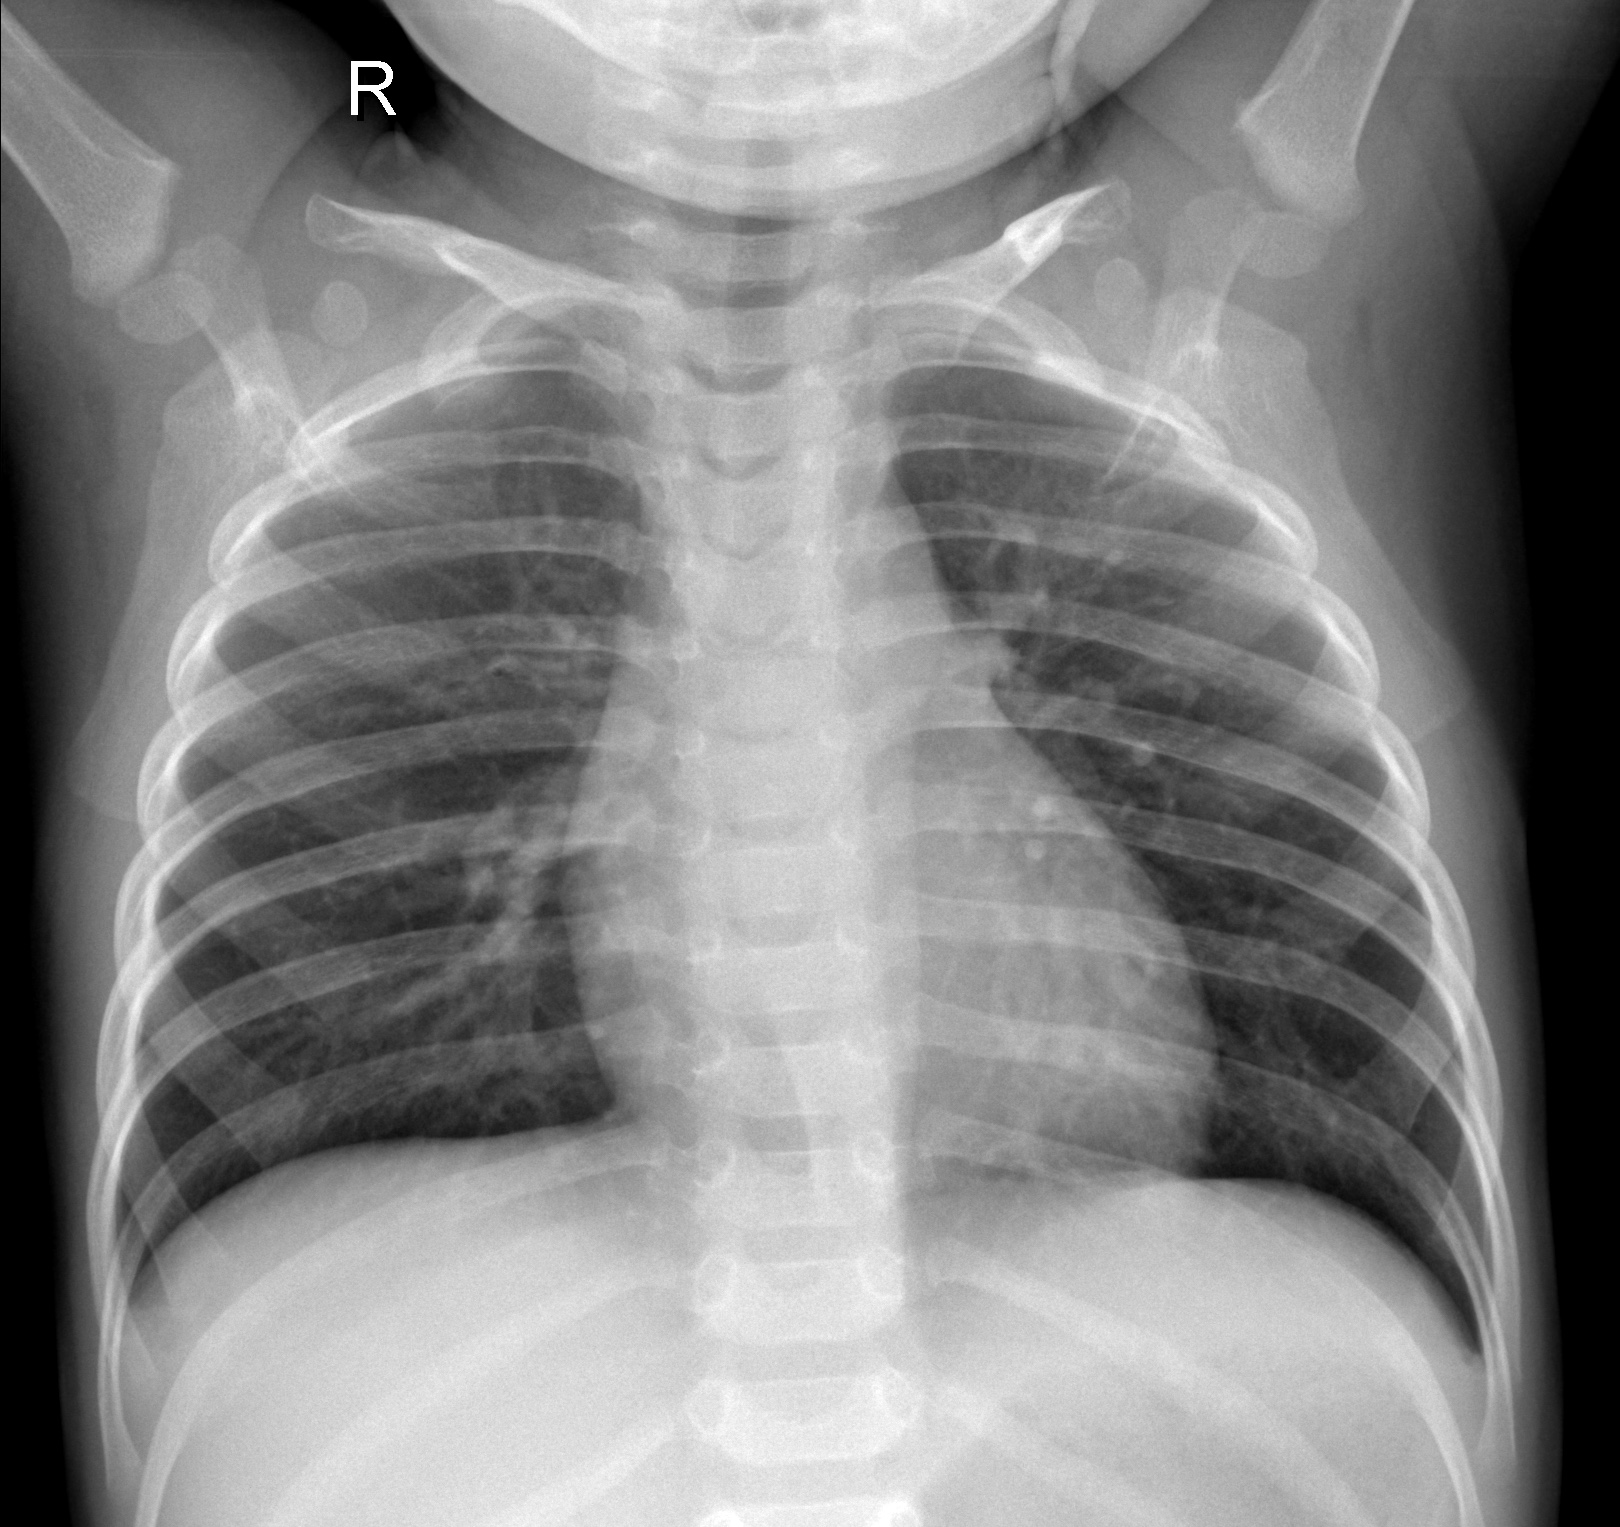
Diagnosis: NORMAL